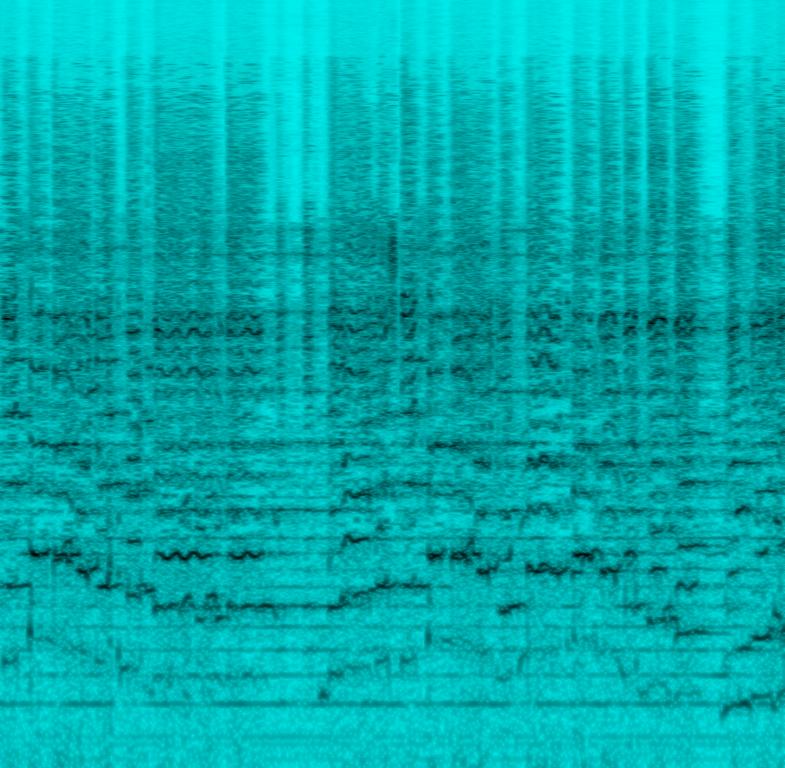
A low fidelity recording of a drone instrument playing a chord while a female singer and double reed instrument double a technically challenging melody.